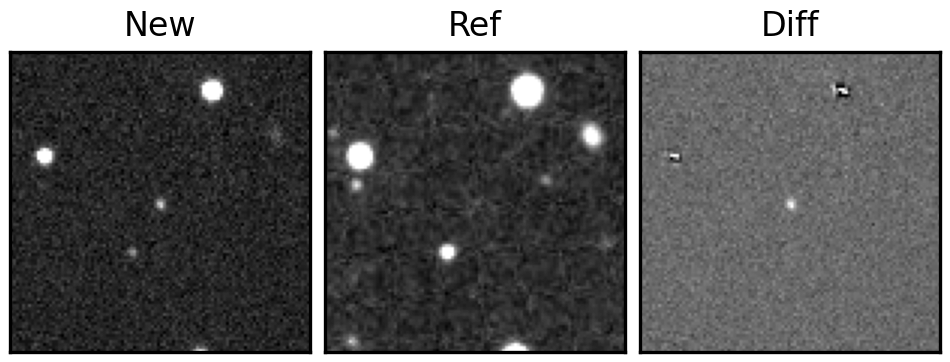
Label: real